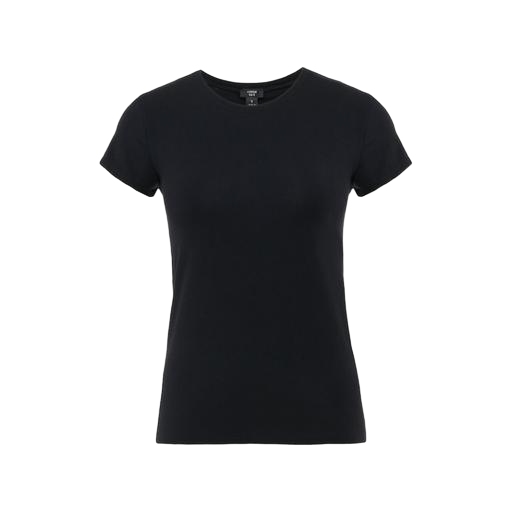
black fitted t-shirt, slim fit t-shirt, black fitted tee, white background